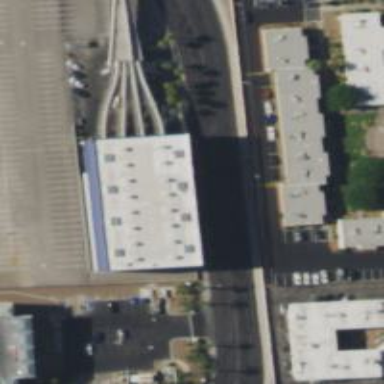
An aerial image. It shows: Building passage tunnel for monorail located in yard area.